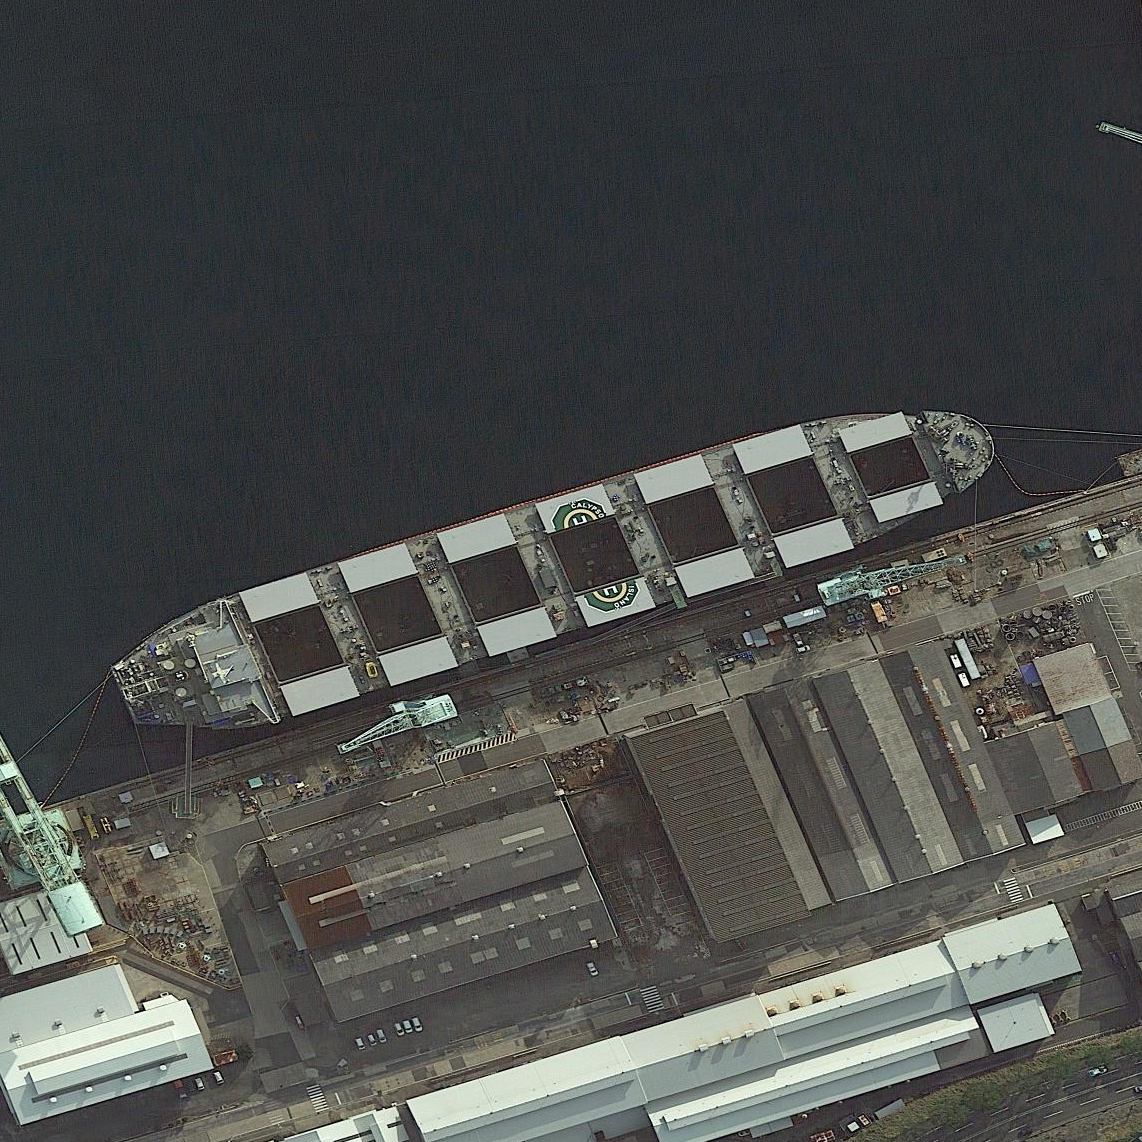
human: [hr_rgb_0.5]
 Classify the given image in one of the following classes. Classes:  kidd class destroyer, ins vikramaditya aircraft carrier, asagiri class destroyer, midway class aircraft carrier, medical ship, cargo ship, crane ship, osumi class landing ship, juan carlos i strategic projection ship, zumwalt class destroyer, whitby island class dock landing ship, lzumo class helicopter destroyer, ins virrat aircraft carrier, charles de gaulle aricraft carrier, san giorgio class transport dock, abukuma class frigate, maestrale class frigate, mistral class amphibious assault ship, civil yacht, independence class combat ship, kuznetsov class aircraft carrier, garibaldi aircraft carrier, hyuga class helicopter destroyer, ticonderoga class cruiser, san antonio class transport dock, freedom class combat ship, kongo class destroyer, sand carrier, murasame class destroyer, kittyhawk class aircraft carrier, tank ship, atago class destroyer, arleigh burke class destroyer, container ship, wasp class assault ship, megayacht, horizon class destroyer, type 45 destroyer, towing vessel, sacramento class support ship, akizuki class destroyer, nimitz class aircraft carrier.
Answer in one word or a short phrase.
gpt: Cargo ship